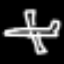
Label: airplane